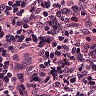
Metastatic tissue present: yes